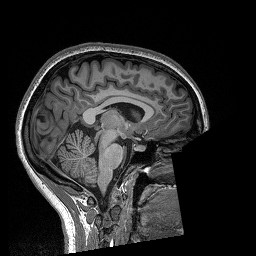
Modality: T1w
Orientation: sagittal